Question: Is it possible to create a transparent layer in Windows Phone? What I need is? In the first screen there are two buttons and in the second screen, a transparent layer should be formed when a button is pressed and a ListPicker over the transparent screen. When a value is selected in the ListPicker, the value should be binded with the button's content name which is in the background screen. And this transparent screen and ListPicker should get disappeared.Any suggestions?

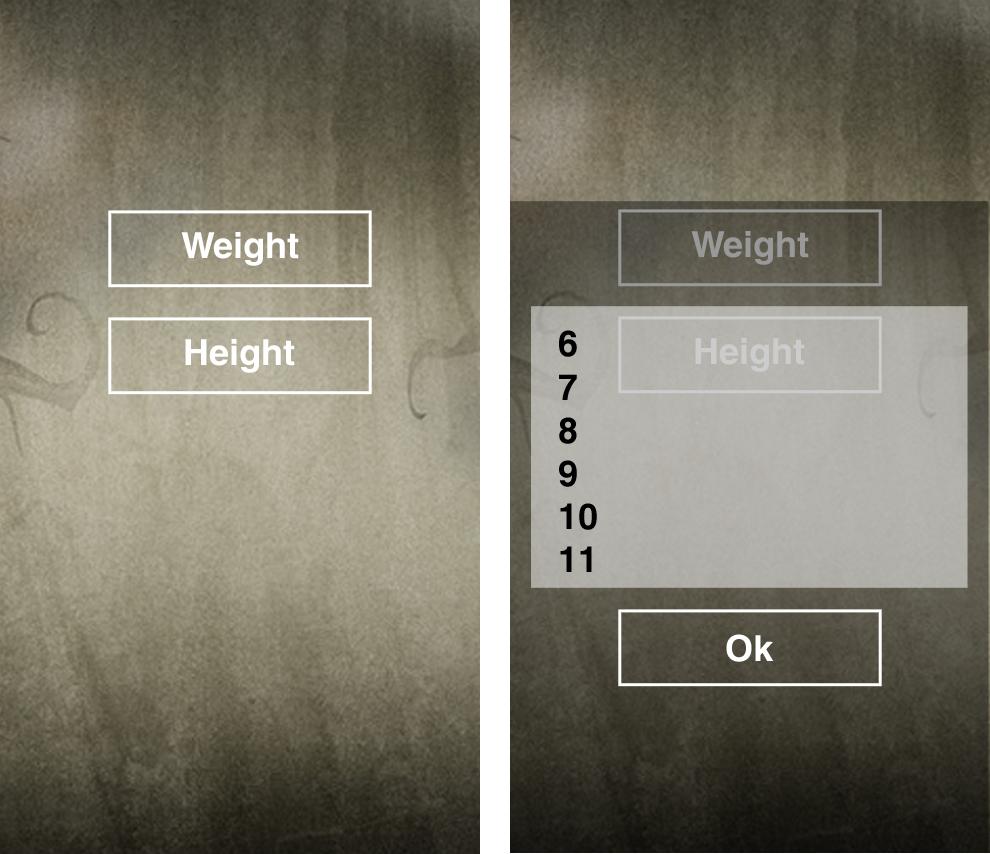
Answer: Create a canvas, choose its fill color, size etc, and set the opacity to the right value to give your effect
Or create a semi-translucent .png image and set that as a source of an image in your project.
For a smooth transition use a storyboard to fade in the image or canvas.